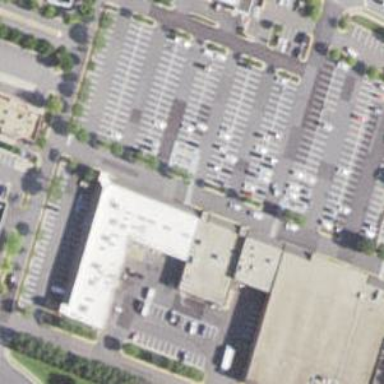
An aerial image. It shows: Parking space.